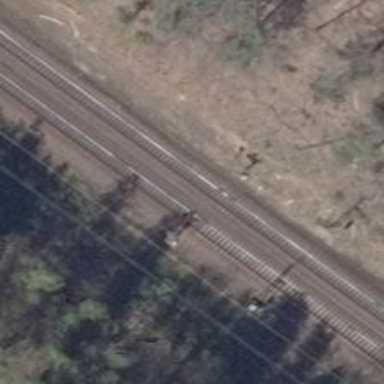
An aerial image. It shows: Railway signal.